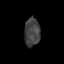
Tissue: lung
Cell type: Others
Senescence score: 0.1661
Nuclear area (px): 435
Mean DAPI intensity: 66.115